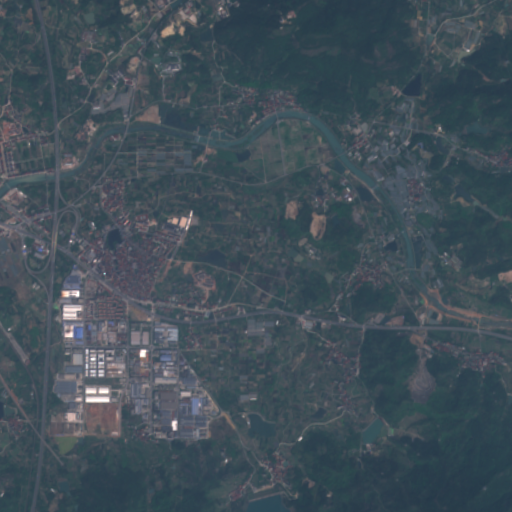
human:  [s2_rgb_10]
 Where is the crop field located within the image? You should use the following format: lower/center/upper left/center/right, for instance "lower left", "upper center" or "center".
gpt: The crop field is located in the lower left of the image.
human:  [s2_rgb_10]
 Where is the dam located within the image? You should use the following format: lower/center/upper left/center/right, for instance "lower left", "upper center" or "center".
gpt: The dam is located in the lower center of the image.
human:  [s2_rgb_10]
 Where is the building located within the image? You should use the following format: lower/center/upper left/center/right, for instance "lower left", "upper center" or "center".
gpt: There is no building in the image.